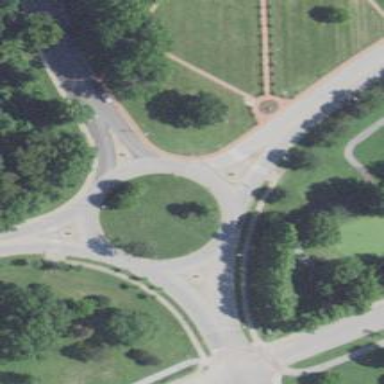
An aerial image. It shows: Unclassified road featuring roundabout.